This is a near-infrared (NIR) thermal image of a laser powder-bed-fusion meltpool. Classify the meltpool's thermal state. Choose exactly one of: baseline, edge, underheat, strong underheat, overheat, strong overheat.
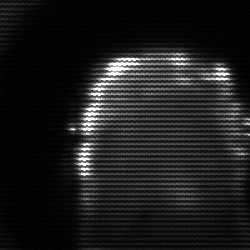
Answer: baseline